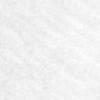
Label: no_change